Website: walmart
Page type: customer-info-address
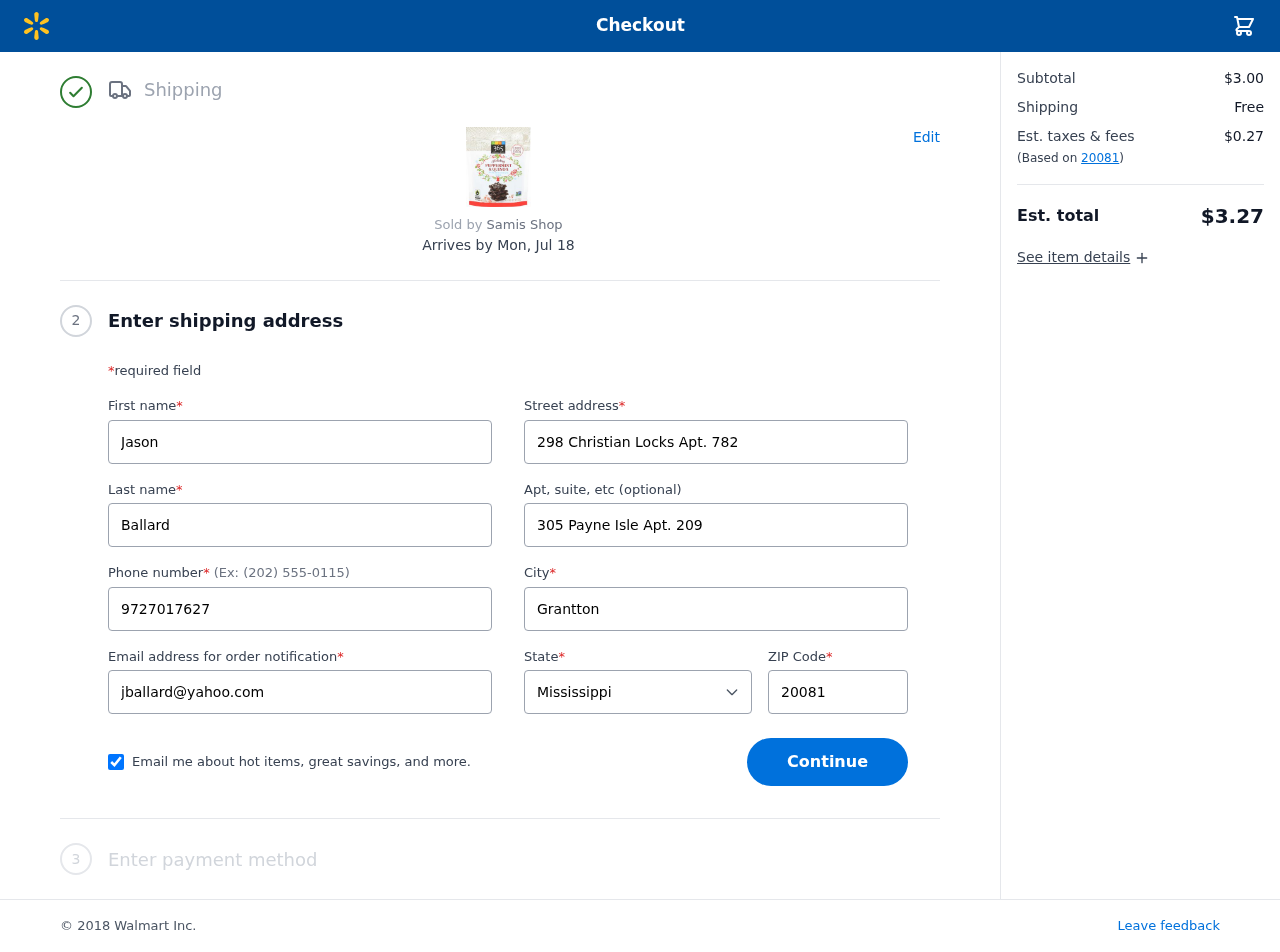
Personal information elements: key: PII_CITY
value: Grantton
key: PII_EMAIL
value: jballard@yahoo.com
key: PII_FIRSTNAME
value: Jason
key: PII_LASTNAME
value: Ballard
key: PII_PHONE
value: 9727017627
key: PII_POSTCODE
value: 20081
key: PII_STATE
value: Mississippi
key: PII_STREET
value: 298 Christian Locks Apt. 782
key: PII_STREET2
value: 305 Payne Isle Apt. 209
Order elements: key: ORDER_DELIVERY_DATE
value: Mon, Jul 18
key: ORDER_SUBTOTAL
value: $3.00
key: ORDER_SHIPPING_COST
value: Free
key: ORDER_TAX
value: $0.27
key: ORDER_TOTAL
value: $3.27